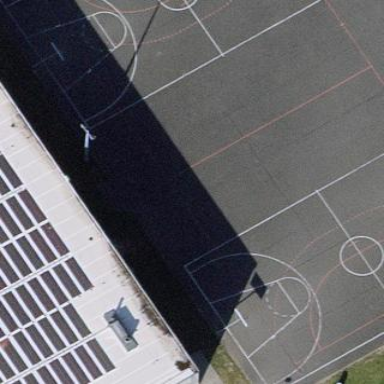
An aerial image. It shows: Handball pitch for leisure and sports activities.